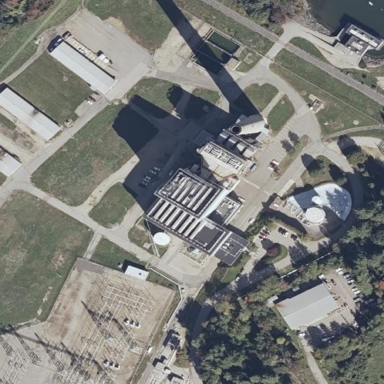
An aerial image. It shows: Building with gas-powered steam turbine generator.